Aerial crown-view tile of a tropical tree (Barro Colorado Island, Panama), acquired 20240813:
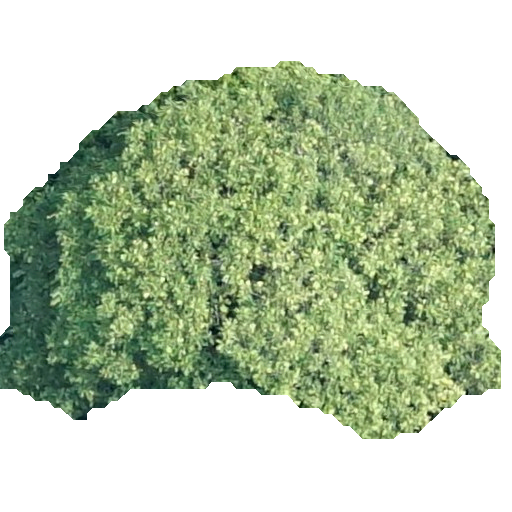
Species: Dipteryx oleifera
GBIF accepted scientific name: Dipteryx oleifera
Crown area: 212.222 m²